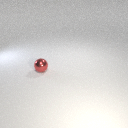
small red metal sphere